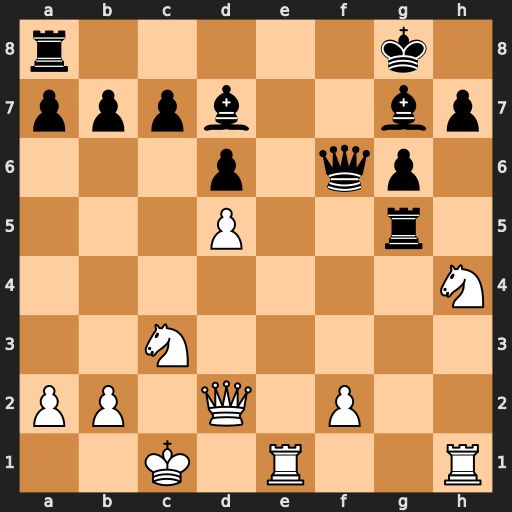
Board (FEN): r5k1/pppb2bp/3p1qp1/3P2r1/7N/2N5/PP1Q1P2/2K1R2R
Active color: w
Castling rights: -
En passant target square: -
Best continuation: Ne4 Qxb2+ Qxb2 Bxb2+ Kxb2